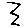
Label: zigzag